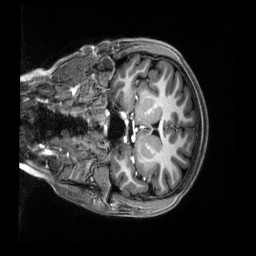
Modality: T1w
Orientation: coronal
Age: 19
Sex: female
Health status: healthy
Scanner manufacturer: siemens
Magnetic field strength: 3 T
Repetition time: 2.5 s
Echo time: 0.00222 s